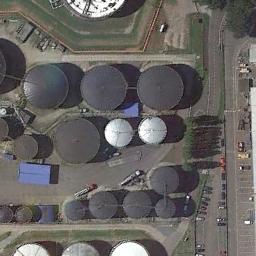
Label: storage tanks